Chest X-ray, PA view. Patient: 61 years old, sex M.
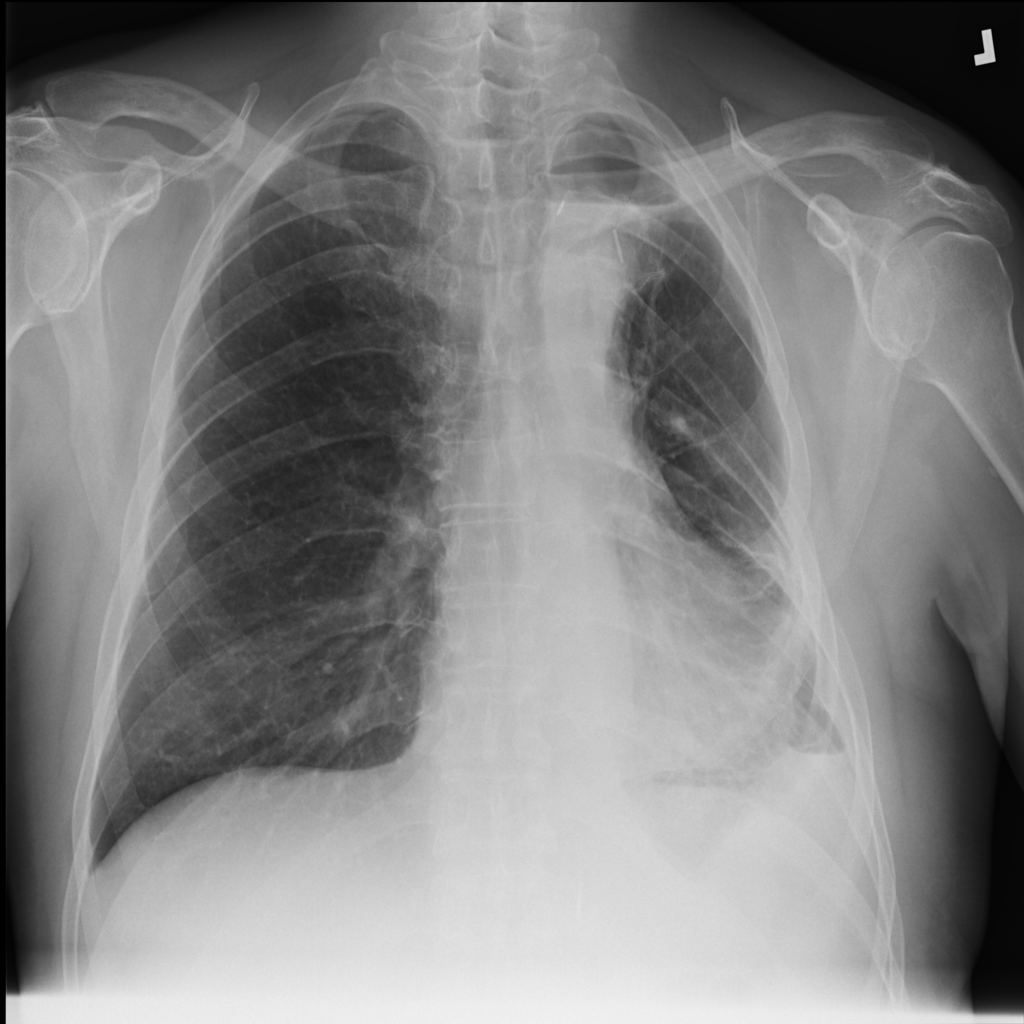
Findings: No Finding